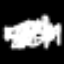
Label: palm tree